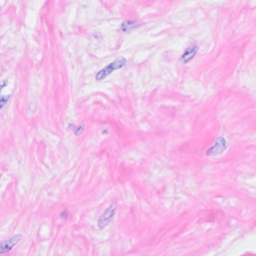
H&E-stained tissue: Breast